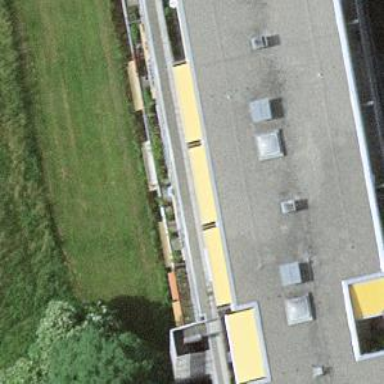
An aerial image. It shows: Part of building.